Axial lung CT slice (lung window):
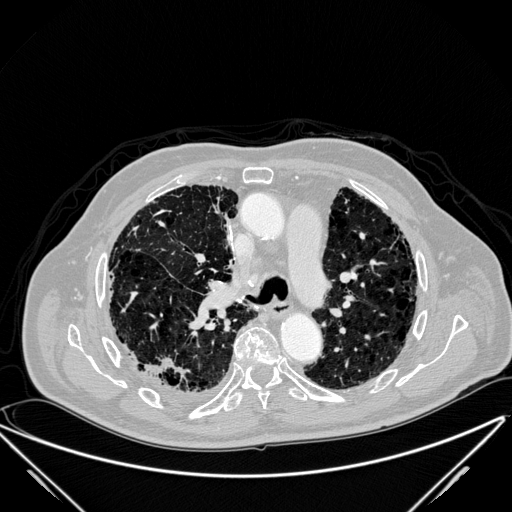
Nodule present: yes
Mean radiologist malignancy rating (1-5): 4.25